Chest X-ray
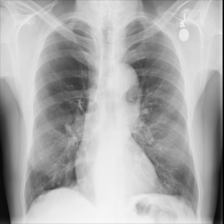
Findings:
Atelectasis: negative
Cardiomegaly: negative
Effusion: negative
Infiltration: negative
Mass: negative
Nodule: negative
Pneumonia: negative
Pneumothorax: negative
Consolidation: negative
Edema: negative
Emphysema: negative
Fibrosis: negative
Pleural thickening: negative
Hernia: negative